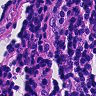
Metastatic tissue present: no